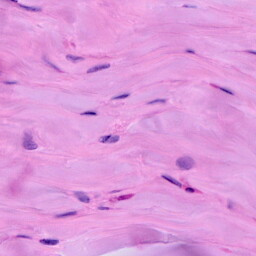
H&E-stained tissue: Breast